Question: I'm facing against this problem since yesterday.
I have a db table called 'resources' have a foreign key linked to another table called 'category'.

I'm trying to retrieve the 'description' field in my blade view, but I get this error:
> Trying to get property 'description' of non-object.
My blade view:
'''
@extends('templates.header')
@section('section')
<div class="p-10 grid grid-cols-1 sm:grid-cols-1 md:grid-cols-3 lg:grid-cols-3 xl:grid-cols-3 gap-5">
@foreach($resources as $resource)
<div class="max-w-sm rounded overflow-hidden shadow-lg">
{{-- <img class="w-full" src="#" alt="Mountain"> --}}
<div class="px-6 py-4">
<div class="font-bold text-xl mb-2">
{{ $resource->name }}
</div>
<p class="text-gray-700 text-base">
{{ $resource->description }}
</p>
</div>
<div class="px-6 pt-4 pb-2">
<span class="inline-block bg-gray-200 rounded-full px-3 py-1 text-sm font-semibold text-gray-700 mr-2 mb-2">{{ $resource->categor->description }}</span>
<span class="inline-block bg-gray-200 rounded-full px-3 py-1 text-sm font-semibold text-gray-700 mr-2 mb-2">{{ $resource->status }}</span>
<span class="inline-block bg-gray-200 rounded-full px-3 py-1 text-sm font-semibold text-gray-700 mr-2 mb-2">{{ $resource->centerId }}</span>
<button type="submit" class="inline-flex justify-center py-2 px-4 border border-transparent shadow-sm text-sm font-medium rounded-md text-white bg-indigo-600 hover:bg-indigo-700 focus:outline-none focus:ring-2 focus:ring-offset-2 focus:ring-indigo-500">
Prenota
</button>
</div>
</div>
@endforeach
</div>
@endsection
'''
My Resource Model:
'''
namespace App\Models;
use App\Models\Category;
use Illuminate\Database\Eloquent\Factories\HasFactory;
use Illuminate\Database\Eloquent\Model;
class Resource extends Model
{
use HasFactory;
/**
* The attributes that are mass assignable.
*
* @var array
*/
protected $fillable = [
'name',
'description',
'category',
'inventoryN',
'status',
'centerId',
];
/**
* The attributes that should be hidden for arrays.
*
* @var array
*/
protected $hidden = [
];
/**
* The attributes that should be cast to native types.
*
* @var array
*/
protected $casts = [
];
public function category()
{
return $this->hasOne(Category::class, 'id', 'category');
}
}
'''
My Category Model:
'''
namespace App\Models;
use App\Models\Resource;
use Illuminate\Database\Eloquent\Factories\HasFactory;
use Illuminate\Database\Eloquent\Model;
class Category extends Model
{
use HasFactory;
protected $table = 'categories';
/**
* The attributes that are mass assignable.
*
* @var array
*/
protected $fillable = [
'description',
];
/**
* The attributes that should be hidden for arrays.
*
* @var array
*/
protected $hidden = [
];
/**
* The attributes that should be cast to native types.
*
* @var array
*/
protected $casts = [
];
public function resource()
{
return $this->belongsTo(Resource::class, 'category');
}
}
'''
And lastly my ResourceController:
'''
namespace App\Http\Controllers;
use App\Models\Category;
use App\Models\Resource;
use Illuminate\Http\Request;
class ResourceController extends Controller
{
public function index()
{
$resources = Resource::with('category')->get();
return view('resources', compact('resources'));
}
}
'''
This is a dd of "$resources":
<URL>
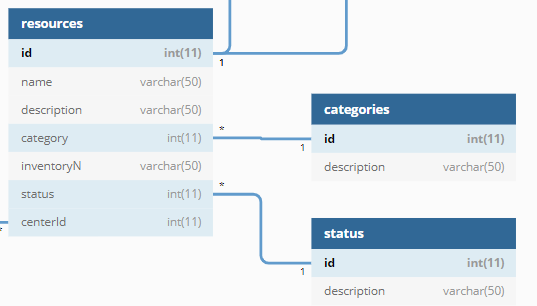
Answer: You have a few mistakes here.
The first is in the Blade. You need to fix a typo
'''
$resource->categor->description
// should be
$resource->category->description
'''
Then I recommend changing your schema by changing your resources column from 'category' to 'category_id'.
This will help Laravel auto populate the values in the below snippets.
Next, you need to fix your relationships.
In the Resources model, you need
'''
public function category()
{
return $this->hasOne(Category::class);
}
'''
I have removed the second and third parameters, these are autofilled by Laravel; and since you are using Laravel's naming schemes, you don't need it.
What you had previously was stating that the table was the singular variant of category, which it wasn't.
Then you need to change your Category model to
'''
public function resource()
{
return $this->belongsTo(Resource::class);
}
'''
The reason this was failing is because Laravel was returning 'null', because the column names weren't quite correct.
---
It's easier to just have a more standard naming structure in your Database as it helps other developers, and makes your life easier when using Laravel.